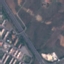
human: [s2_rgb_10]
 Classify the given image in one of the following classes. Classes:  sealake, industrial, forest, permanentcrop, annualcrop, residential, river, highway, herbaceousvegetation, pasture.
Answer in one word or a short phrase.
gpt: Highway